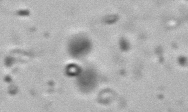
Label: Phaeocystis